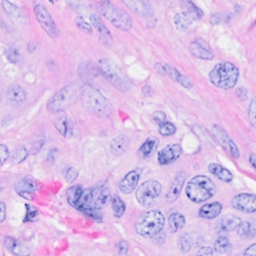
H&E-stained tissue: Breast